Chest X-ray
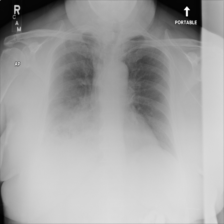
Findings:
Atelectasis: negative
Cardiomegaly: negative
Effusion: negative
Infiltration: negative
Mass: negative
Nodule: negative
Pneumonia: negative
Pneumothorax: negative
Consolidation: negative
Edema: negative
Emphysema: negative
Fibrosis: negative
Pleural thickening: negative
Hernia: negative